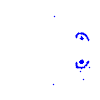
Particle: electron